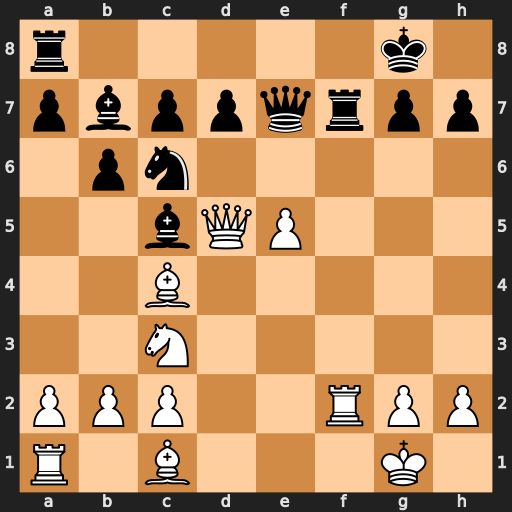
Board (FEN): r5k1/pbppqrpp/1pn5/2bQP3/2B5/2N5/PPP2RPP/R1B3K1
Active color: w
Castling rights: -
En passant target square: -
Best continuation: Qxf7+ Qxf7 Bxf7+